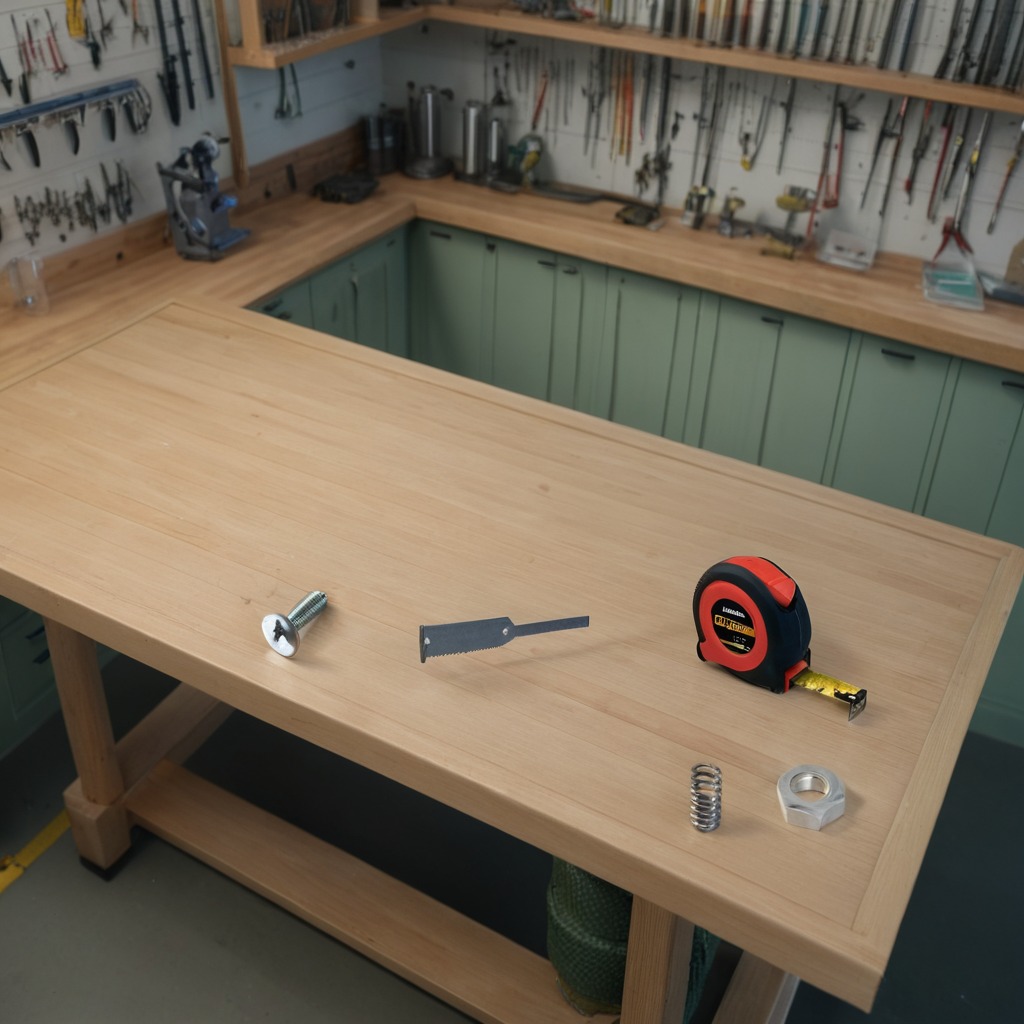
A measuring tape, a metal machine screw, a coiled metal spring, a handheld metal saw, and a metal nut are lying on the workbench inside a coastal fishing gear workshop.